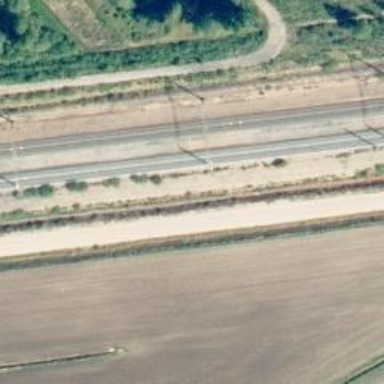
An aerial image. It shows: Railway with continuous electrified contact line.